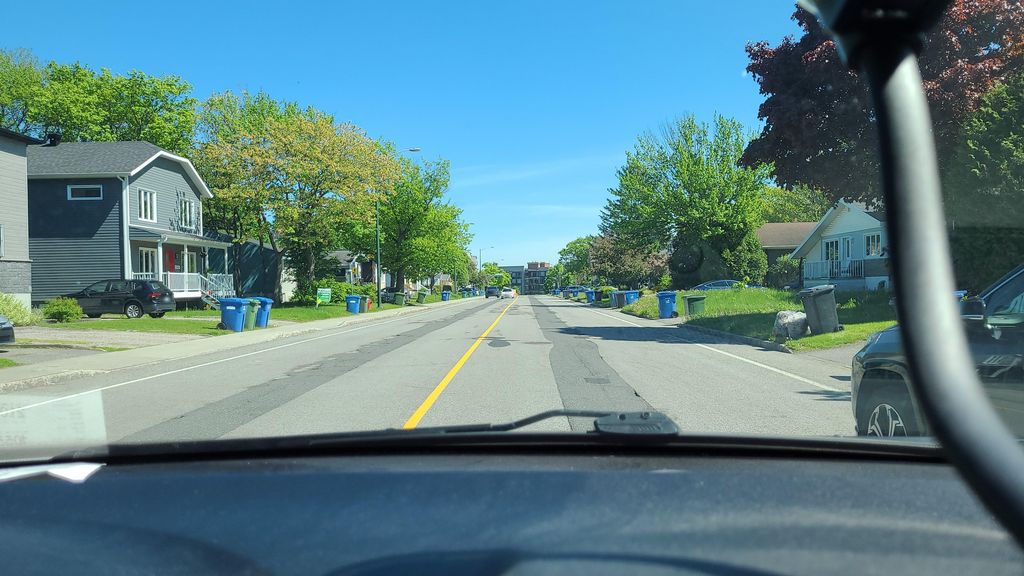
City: quebec_city